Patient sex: M
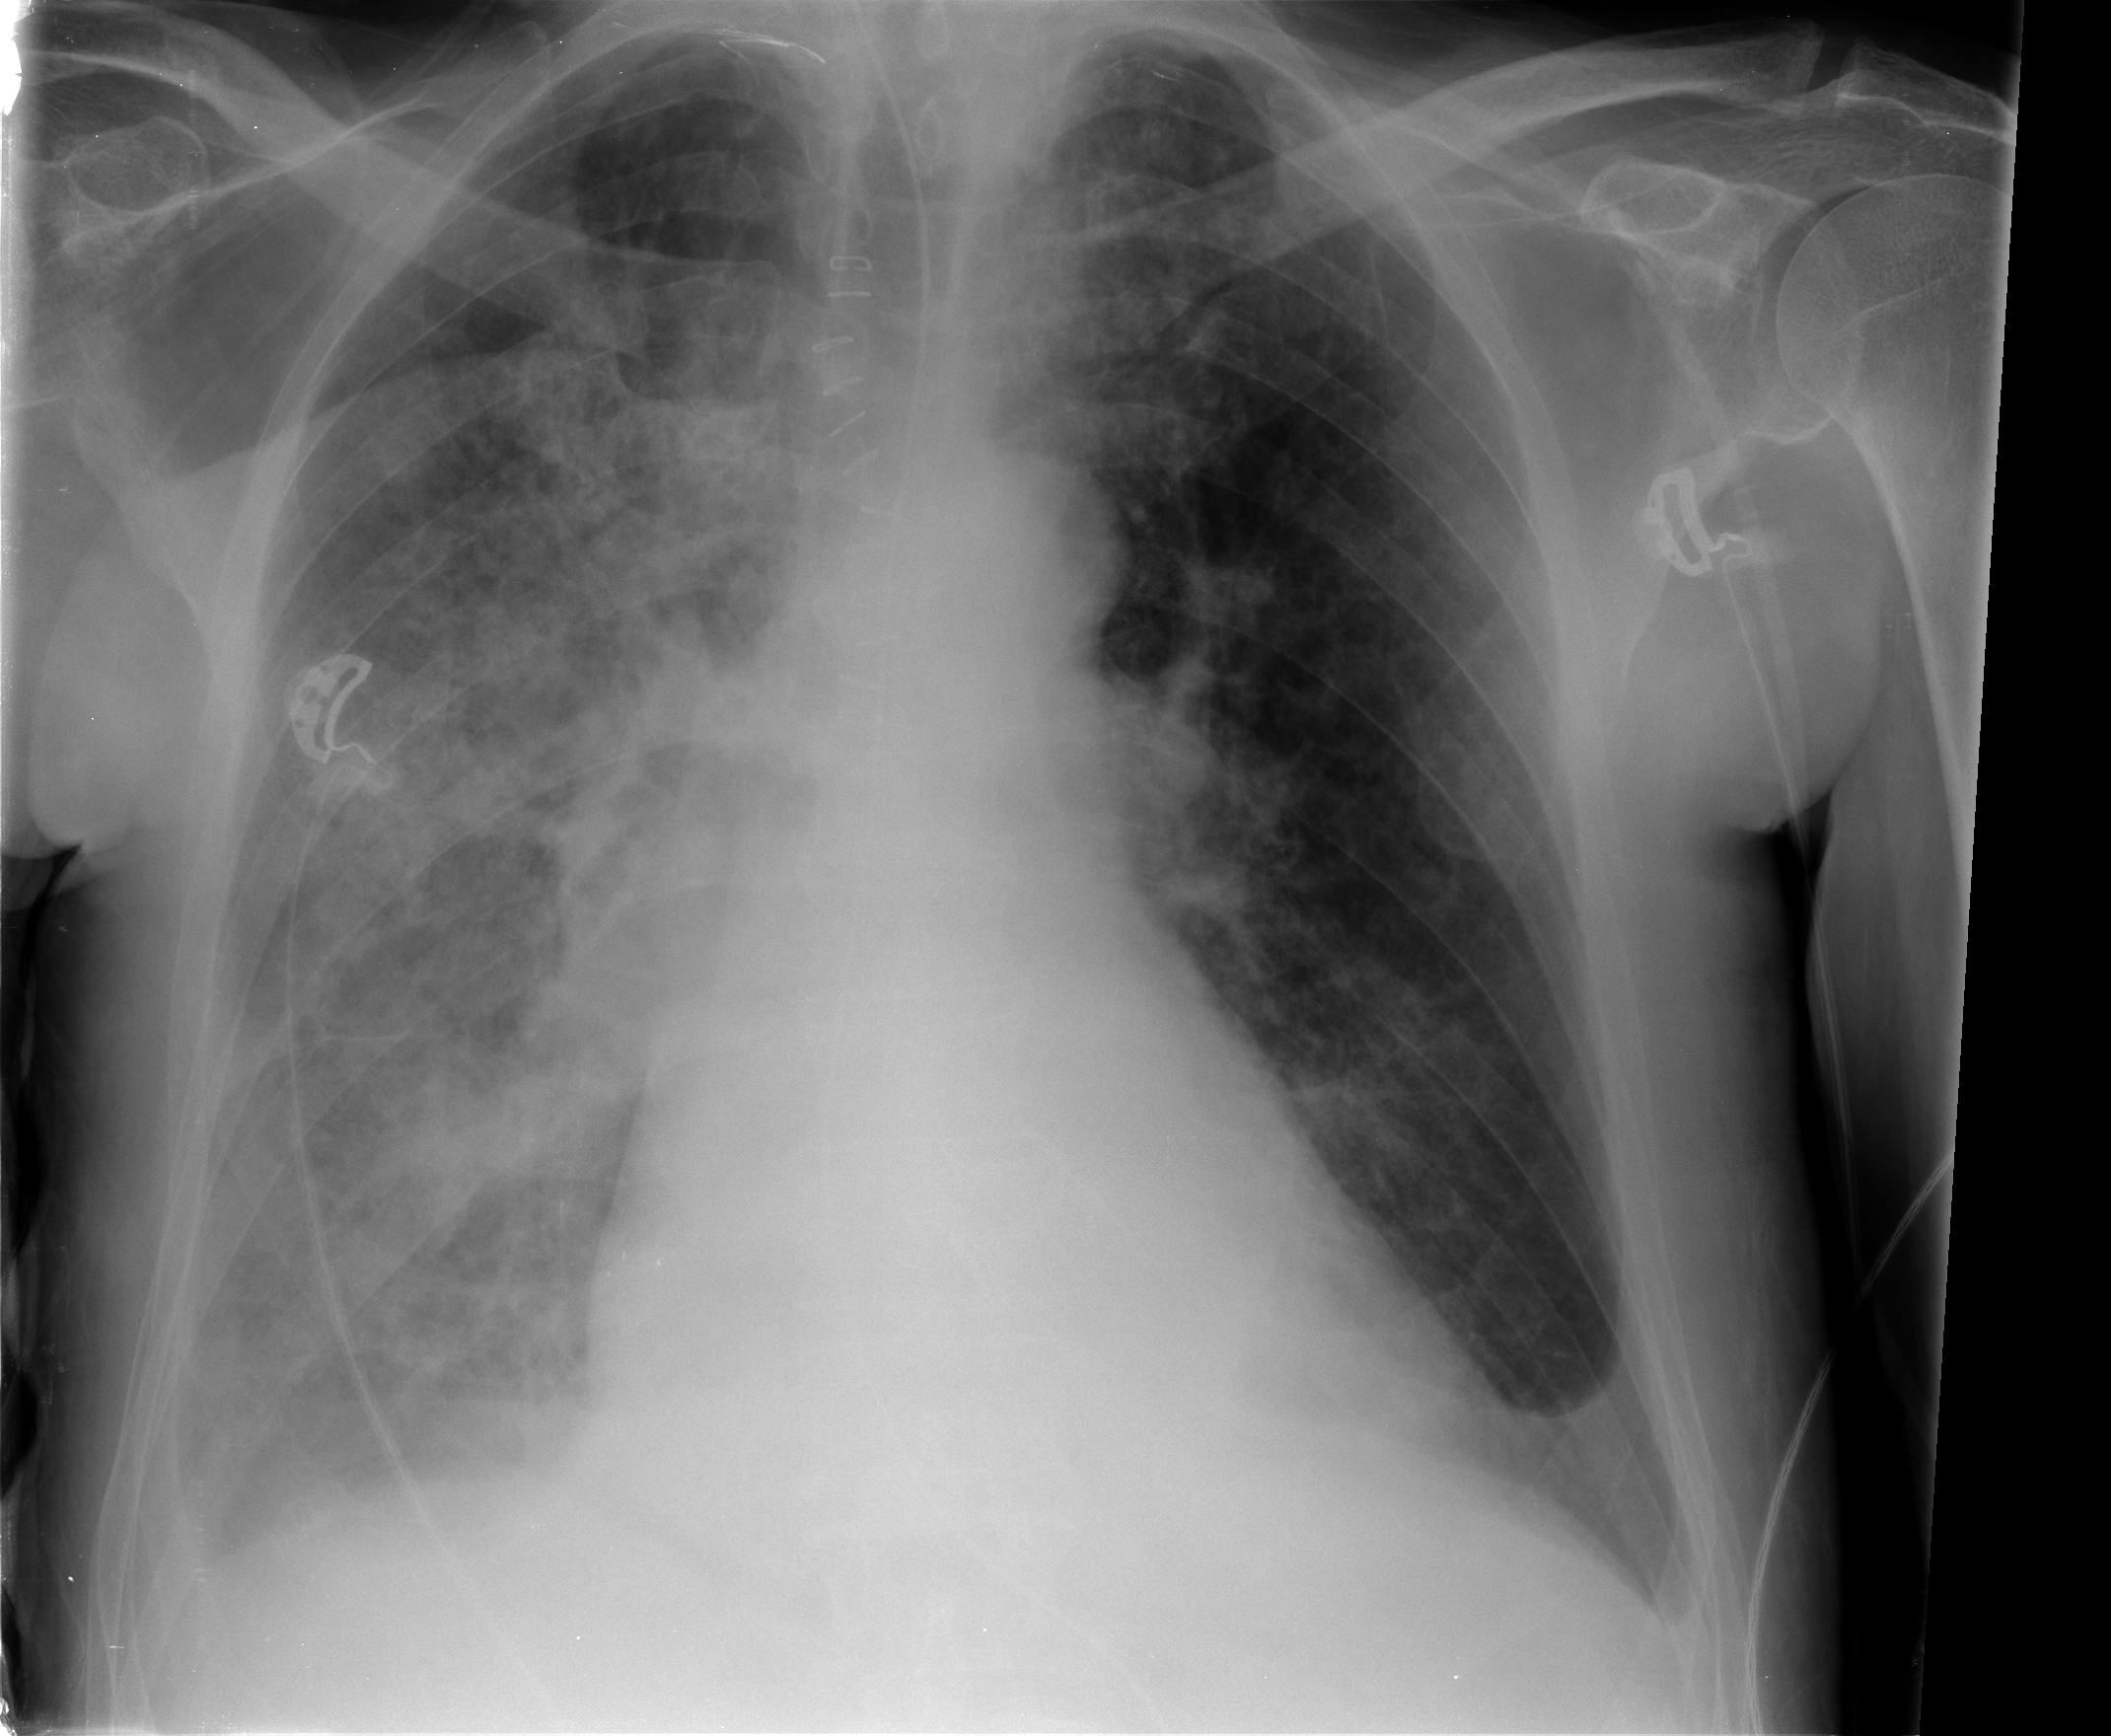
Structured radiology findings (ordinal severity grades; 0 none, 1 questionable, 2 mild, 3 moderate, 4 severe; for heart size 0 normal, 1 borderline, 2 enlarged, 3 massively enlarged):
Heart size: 2
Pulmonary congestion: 2
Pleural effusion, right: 3
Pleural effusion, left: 1
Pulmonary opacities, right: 3
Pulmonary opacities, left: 2
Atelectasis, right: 2
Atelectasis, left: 3